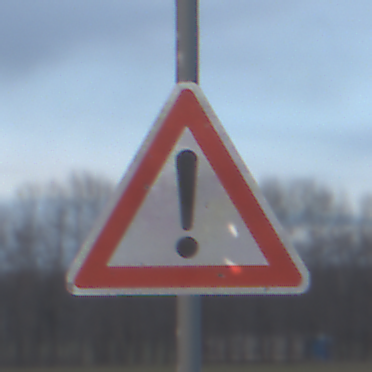
Verkehrszeichen: Gefahrenstelle
Umgebung: Outdoor, Nature
Tageszeit: SunriseSunset
Wetter: PartlyCloudy
Licht: Natural
Jahreszeit: NotSpecified
Kontrast: LowContrast